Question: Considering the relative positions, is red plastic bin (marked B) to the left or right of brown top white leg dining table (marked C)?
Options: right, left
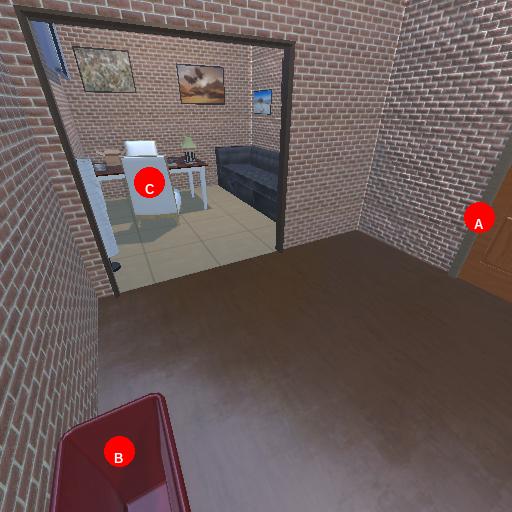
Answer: right